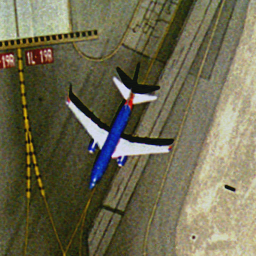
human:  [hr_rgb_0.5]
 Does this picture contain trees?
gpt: no

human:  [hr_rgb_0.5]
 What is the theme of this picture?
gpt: airport

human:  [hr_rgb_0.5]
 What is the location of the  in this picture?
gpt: center